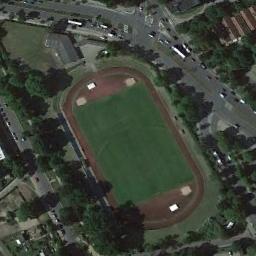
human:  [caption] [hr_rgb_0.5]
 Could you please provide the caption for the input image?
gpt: Track and field are close to residential areas and roads, And there are many vegetation around .

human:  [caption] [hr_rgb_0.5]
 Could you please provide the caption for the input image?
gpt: There are three tracks of different sizes .

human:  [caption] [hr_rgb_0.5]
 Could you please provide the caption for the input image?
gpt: The ground track field is surrounded by some trees and buildings .

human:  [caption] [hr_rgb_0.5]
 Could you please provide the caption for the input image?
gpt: Many cars are on the road beside the ground track field .

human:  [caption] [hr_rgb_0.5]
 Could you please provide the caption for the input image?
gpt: A ground track field with a red track beside a road .